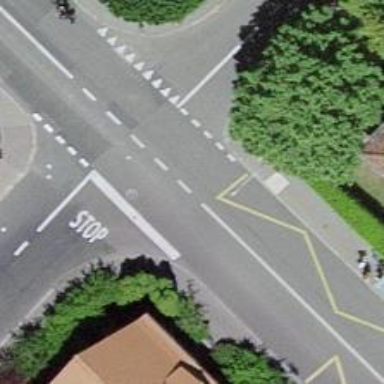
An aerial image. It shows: Bus stop with shelter for public transportation.